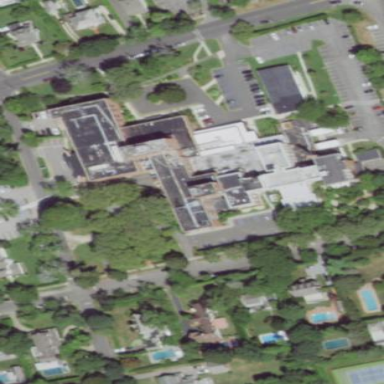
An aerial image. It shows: Hospital providing healthcare services.